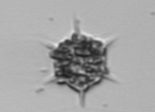
Label: Dictyocha